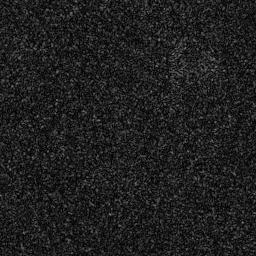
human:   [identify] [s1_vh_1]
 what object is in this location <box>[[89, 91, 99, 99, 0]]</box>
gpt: <ref>1 medium ship at the bottom right</ref>